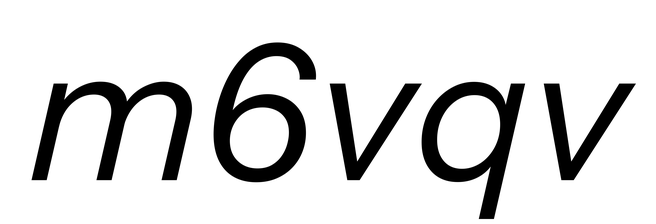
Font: InstrumentSans-Italic_Italic